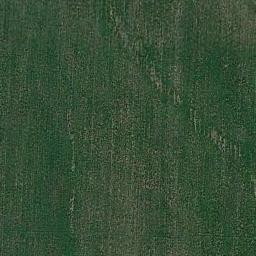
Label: meadow